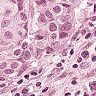
Metastatic tissue present: yes